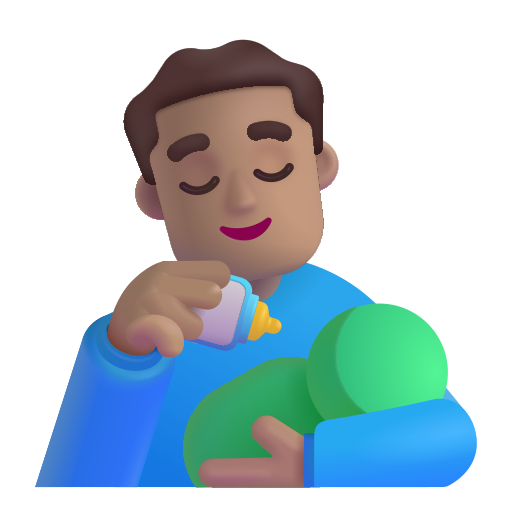
man feeding baby color